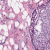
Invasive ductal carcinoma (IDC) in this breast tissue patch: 1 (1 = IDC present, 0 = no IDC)